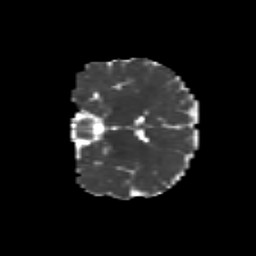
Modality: MD
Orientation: coronal
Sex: male
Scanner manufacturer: siemens
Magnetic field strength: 3 T
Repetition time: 5 s
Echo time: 0.071 s